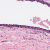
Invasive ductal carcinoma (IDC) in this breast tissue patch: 0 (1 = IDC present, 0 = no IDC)